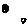
Label: moon